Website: walmart
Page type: billing-address
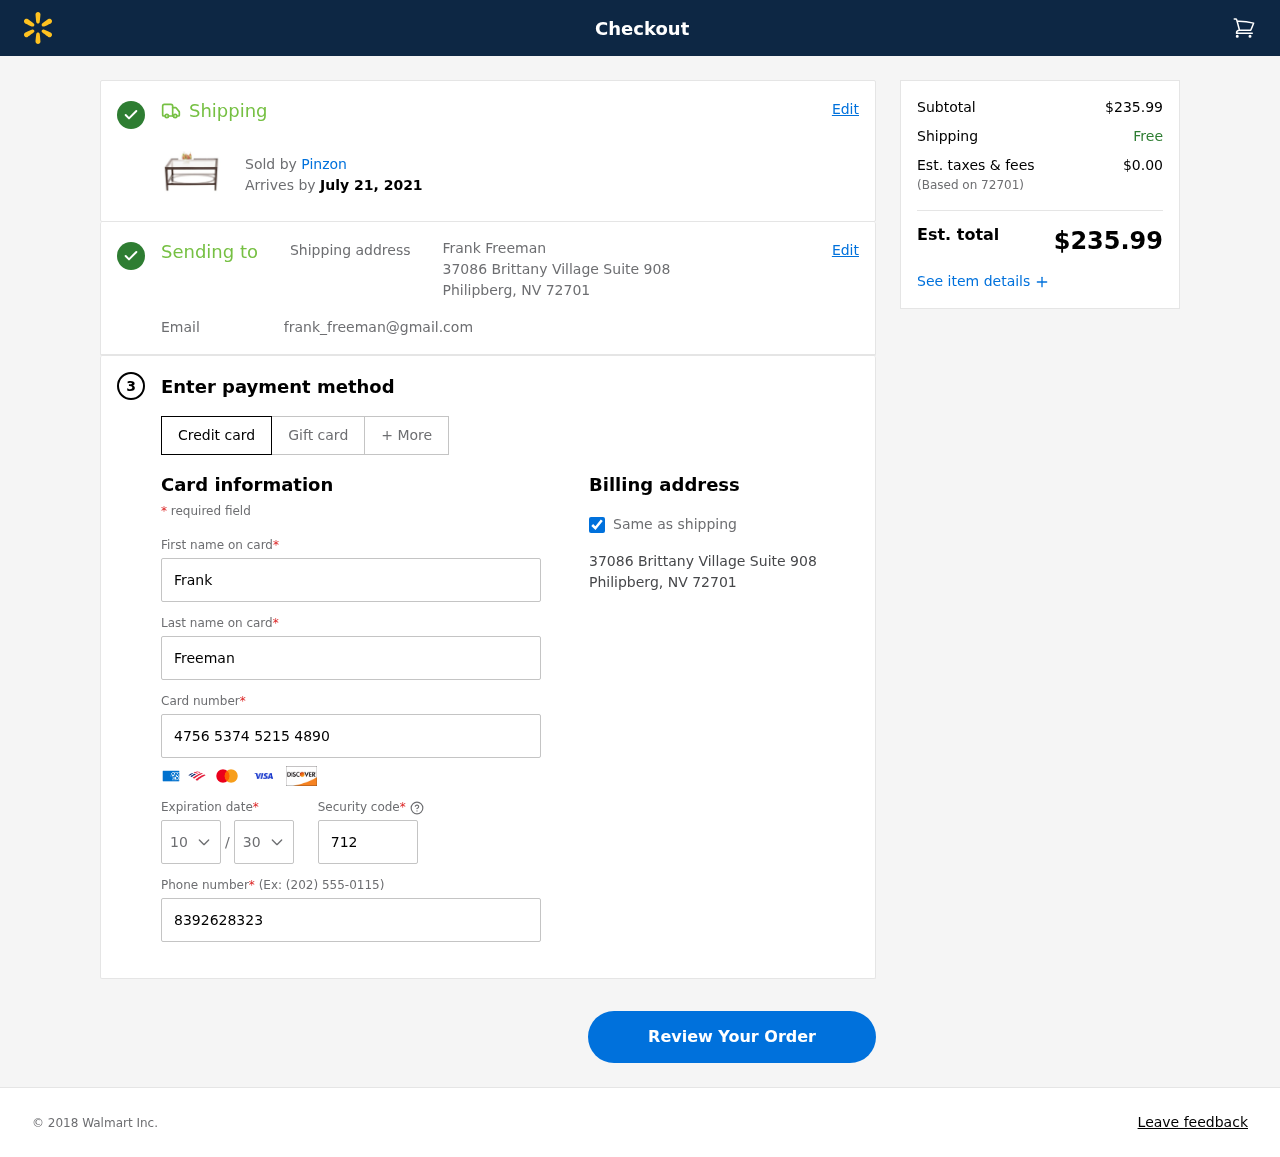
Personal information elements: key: PII_CARD_CVV
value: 712
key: PII_CARD_EXPIRY_MONTH
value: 10
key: PII_CARD_EXPIRY_YEAR
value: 30
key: PII_CARD_NUMBER
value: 4756 5374 5215 4890
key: PII_CITY_STATE_ZIP
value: Philipberg, NV 72701
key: PII_EMAIL
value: frank_freeman@gmail.com
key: PII_FIRSTNAME
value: Frank
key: PII_FULLNAME
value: Frank Freeman
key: PII_LASTNAME
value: Freeman
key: PII_PHONE
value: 8392628323
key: PII_POSTCODE
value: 72701
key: PII_STREET
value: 37086 Brittany Village Suite 908
Product elements: key: PRODUCT1_BRAND
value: Pinzon
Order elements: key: ORDER_DELIVERY_DATE
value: July 21, 2021
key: ORDER_SUBTOTAL
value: $235.99
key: ORDER_TAX
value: $0.00
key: ORDER_TOTAL
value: $235.99